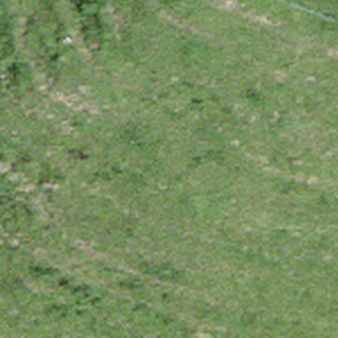
Label: other